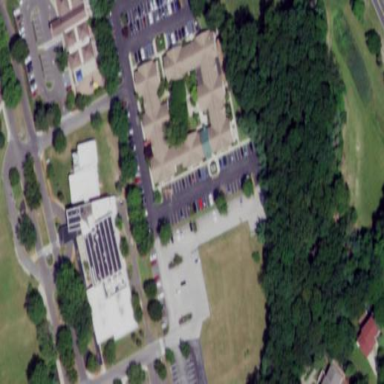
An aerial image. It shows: Clinic building providing healthcare services.